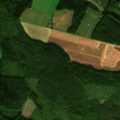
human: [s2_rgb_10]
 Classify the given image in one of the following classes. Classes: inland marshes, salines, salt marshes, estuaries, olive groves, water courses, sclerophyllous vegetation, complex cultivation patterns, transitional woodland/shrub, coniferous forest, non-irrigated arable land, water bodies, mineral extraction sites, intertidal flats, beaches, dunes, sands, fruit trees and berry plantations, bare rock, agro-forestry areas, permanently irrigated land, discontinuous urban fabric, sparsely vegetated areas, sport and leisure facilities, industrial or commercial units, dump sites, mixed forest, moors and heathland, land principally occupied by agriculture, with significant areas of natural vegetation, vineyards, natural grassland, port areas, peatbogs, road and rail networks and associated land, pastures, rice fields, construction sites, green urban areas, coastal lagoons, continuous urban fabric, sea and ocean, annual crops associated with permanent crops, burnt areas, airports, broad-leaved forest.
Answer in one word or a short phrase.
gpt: non-irrigated arable land, mixed forest, transitional woodland/shrub